Question: I have an Android 13mb application, which displays offline/cached map from sd card. I am using mapnik mapsource, and has 33, 000 map tiles.
'''
m_mapView.setTileSource(TileSourceFactory.MAPNIK);
'''
Problem:
When viewing the map, it takes time to load the maptiles. Furthermore, when scrolling it will freeze for about 2-3 seconds, then it will force closed. Can I use try catch?

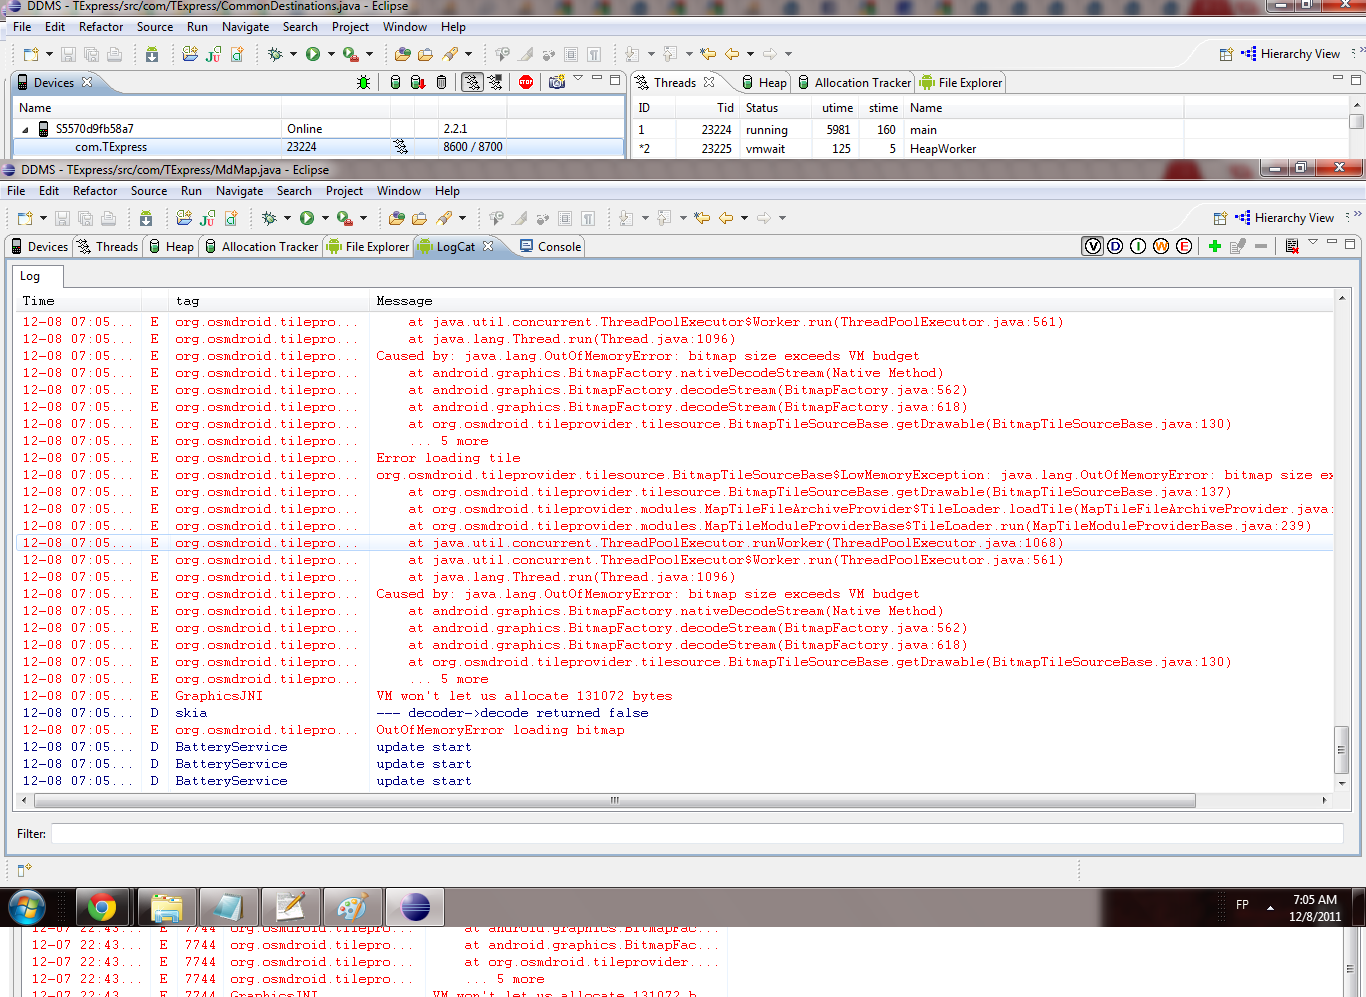
Answer: If these images are large or many, then you may simply not have enough memory to keep them all in memory at once. You will have to find a way to intelligently load and unload the tiles to fit into available heap space, which is 32MB.
However, I have another guess: are you calling 'recycle()' on the 'Bitmap' objects that you do not need anymore? if you don't you can quickly get this error, even when there is enough memory.